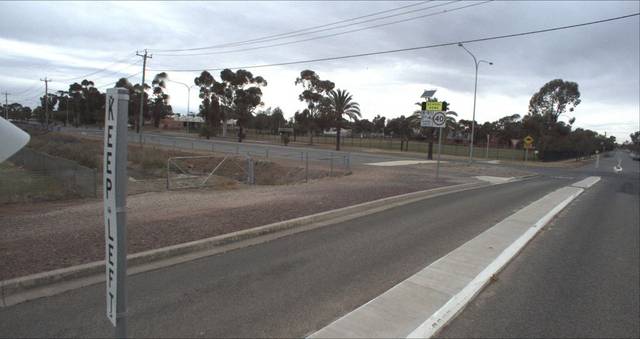
Region: Australia
Coordinates: -34.545, 146.404